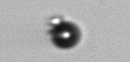
Label: bead